Interaction volume radius: 10 \u00c5
Interaction volume height: 15 \u00c5
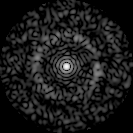
Disorder parameter: 0.8555